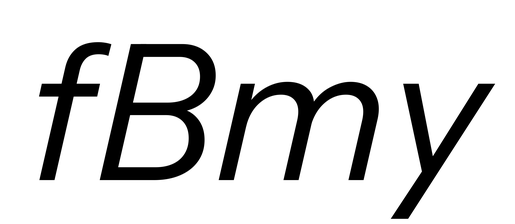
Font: InstrumentSans-Italic_Italic